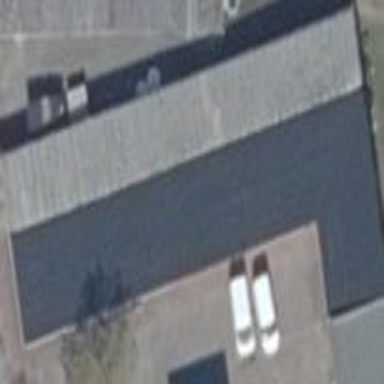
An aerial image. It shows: Group of garages.